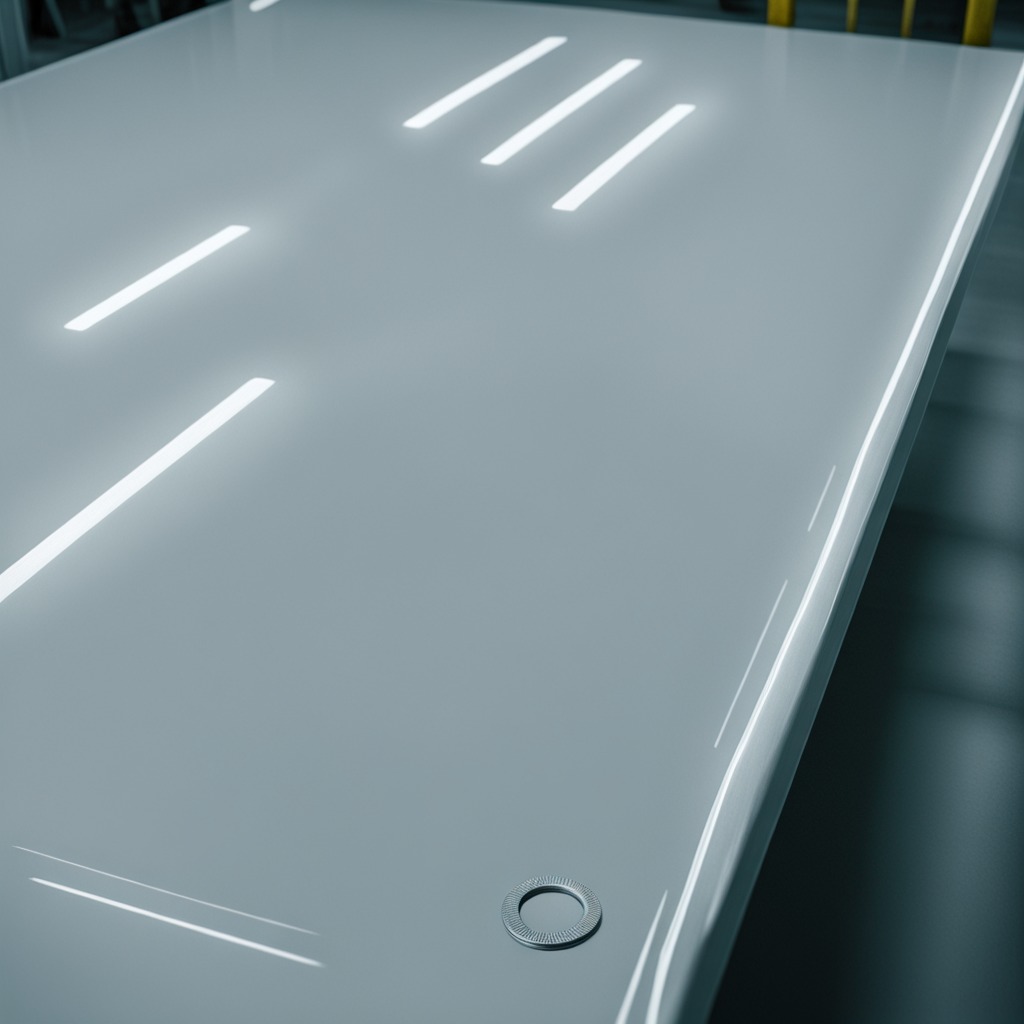
A flat metal washer lies on a high-gloss table in a ship maintenance bay industrial lighting.